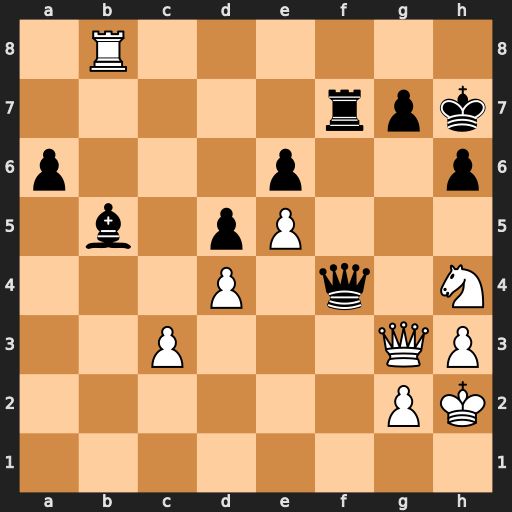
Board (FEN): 1R6/5rpk/p3p2p/1b1pP3/3P1q1N/2P3QP/6PK/8
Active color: w
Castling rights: -
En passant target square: -
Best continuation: Rh8+ Kxh8 Ng6+ Kg8 Nxf4